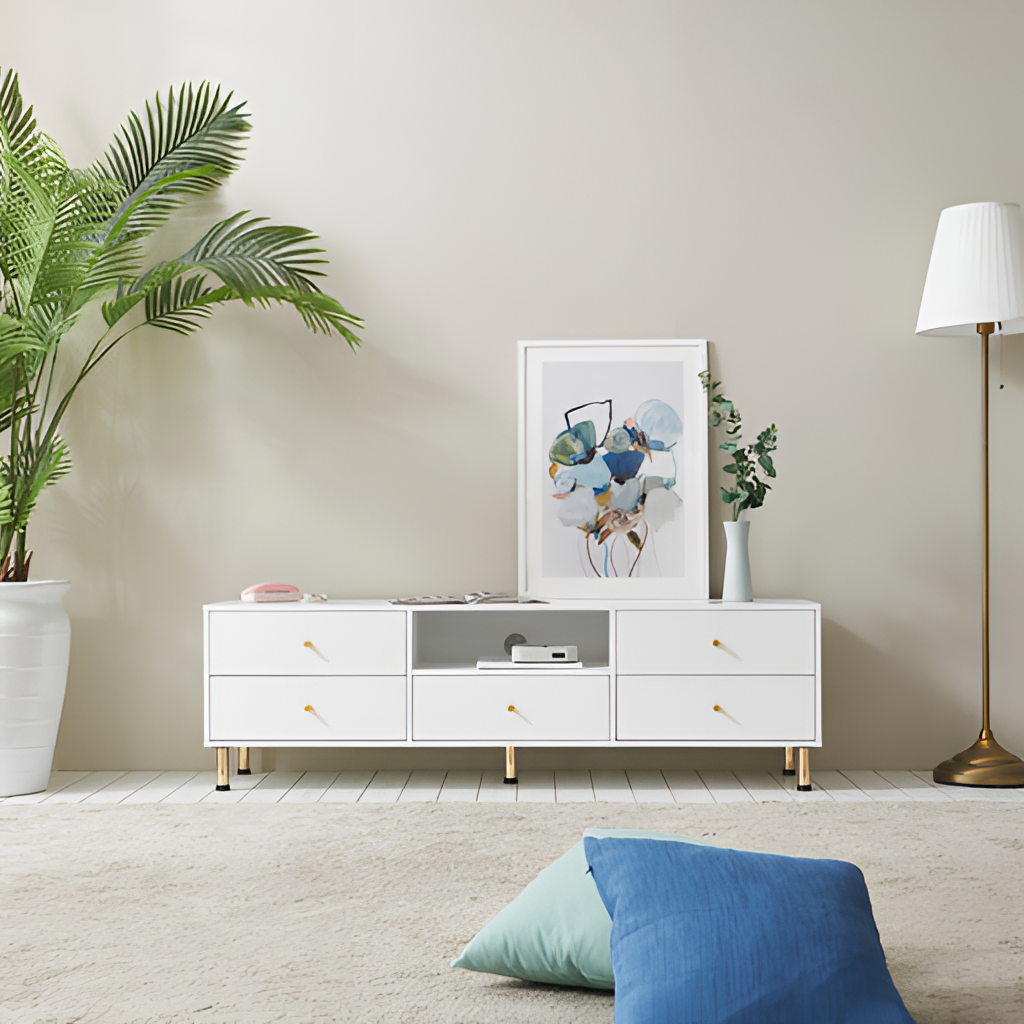
wood TV stand, living room, beige paint wallpaper, with solid pattern, carpet flooring, with plain pattern, contemporary